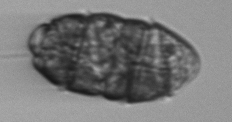
Label: Margalefidinium